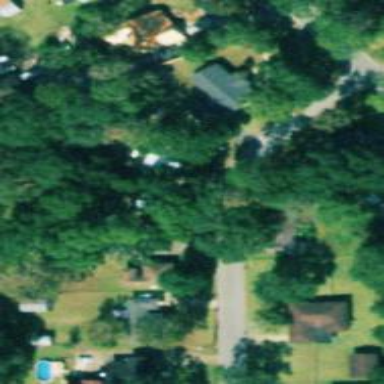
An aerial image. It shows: Residential road.